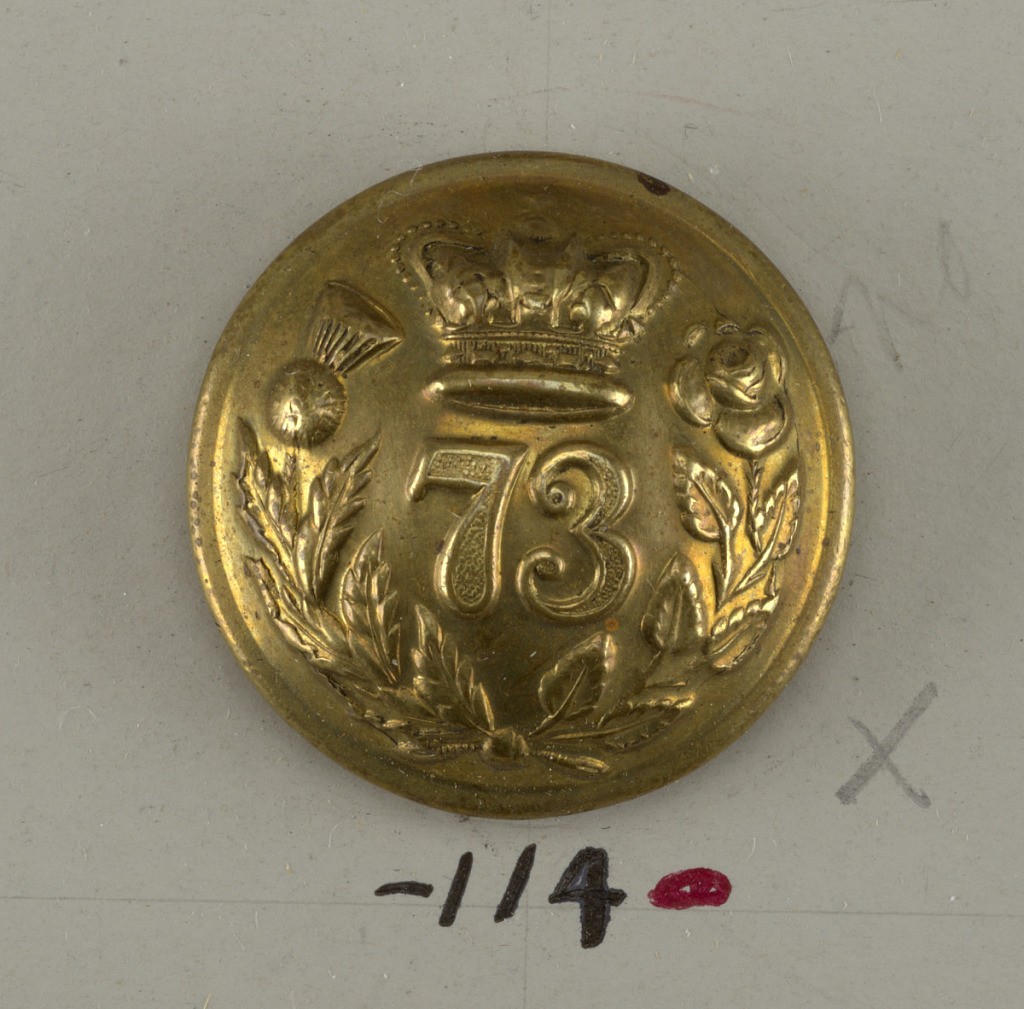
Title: Button
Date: ca. 1869
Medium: Brass
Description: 1931-59-114: Convex button ornamented with numerals "73" placed...